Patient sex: M
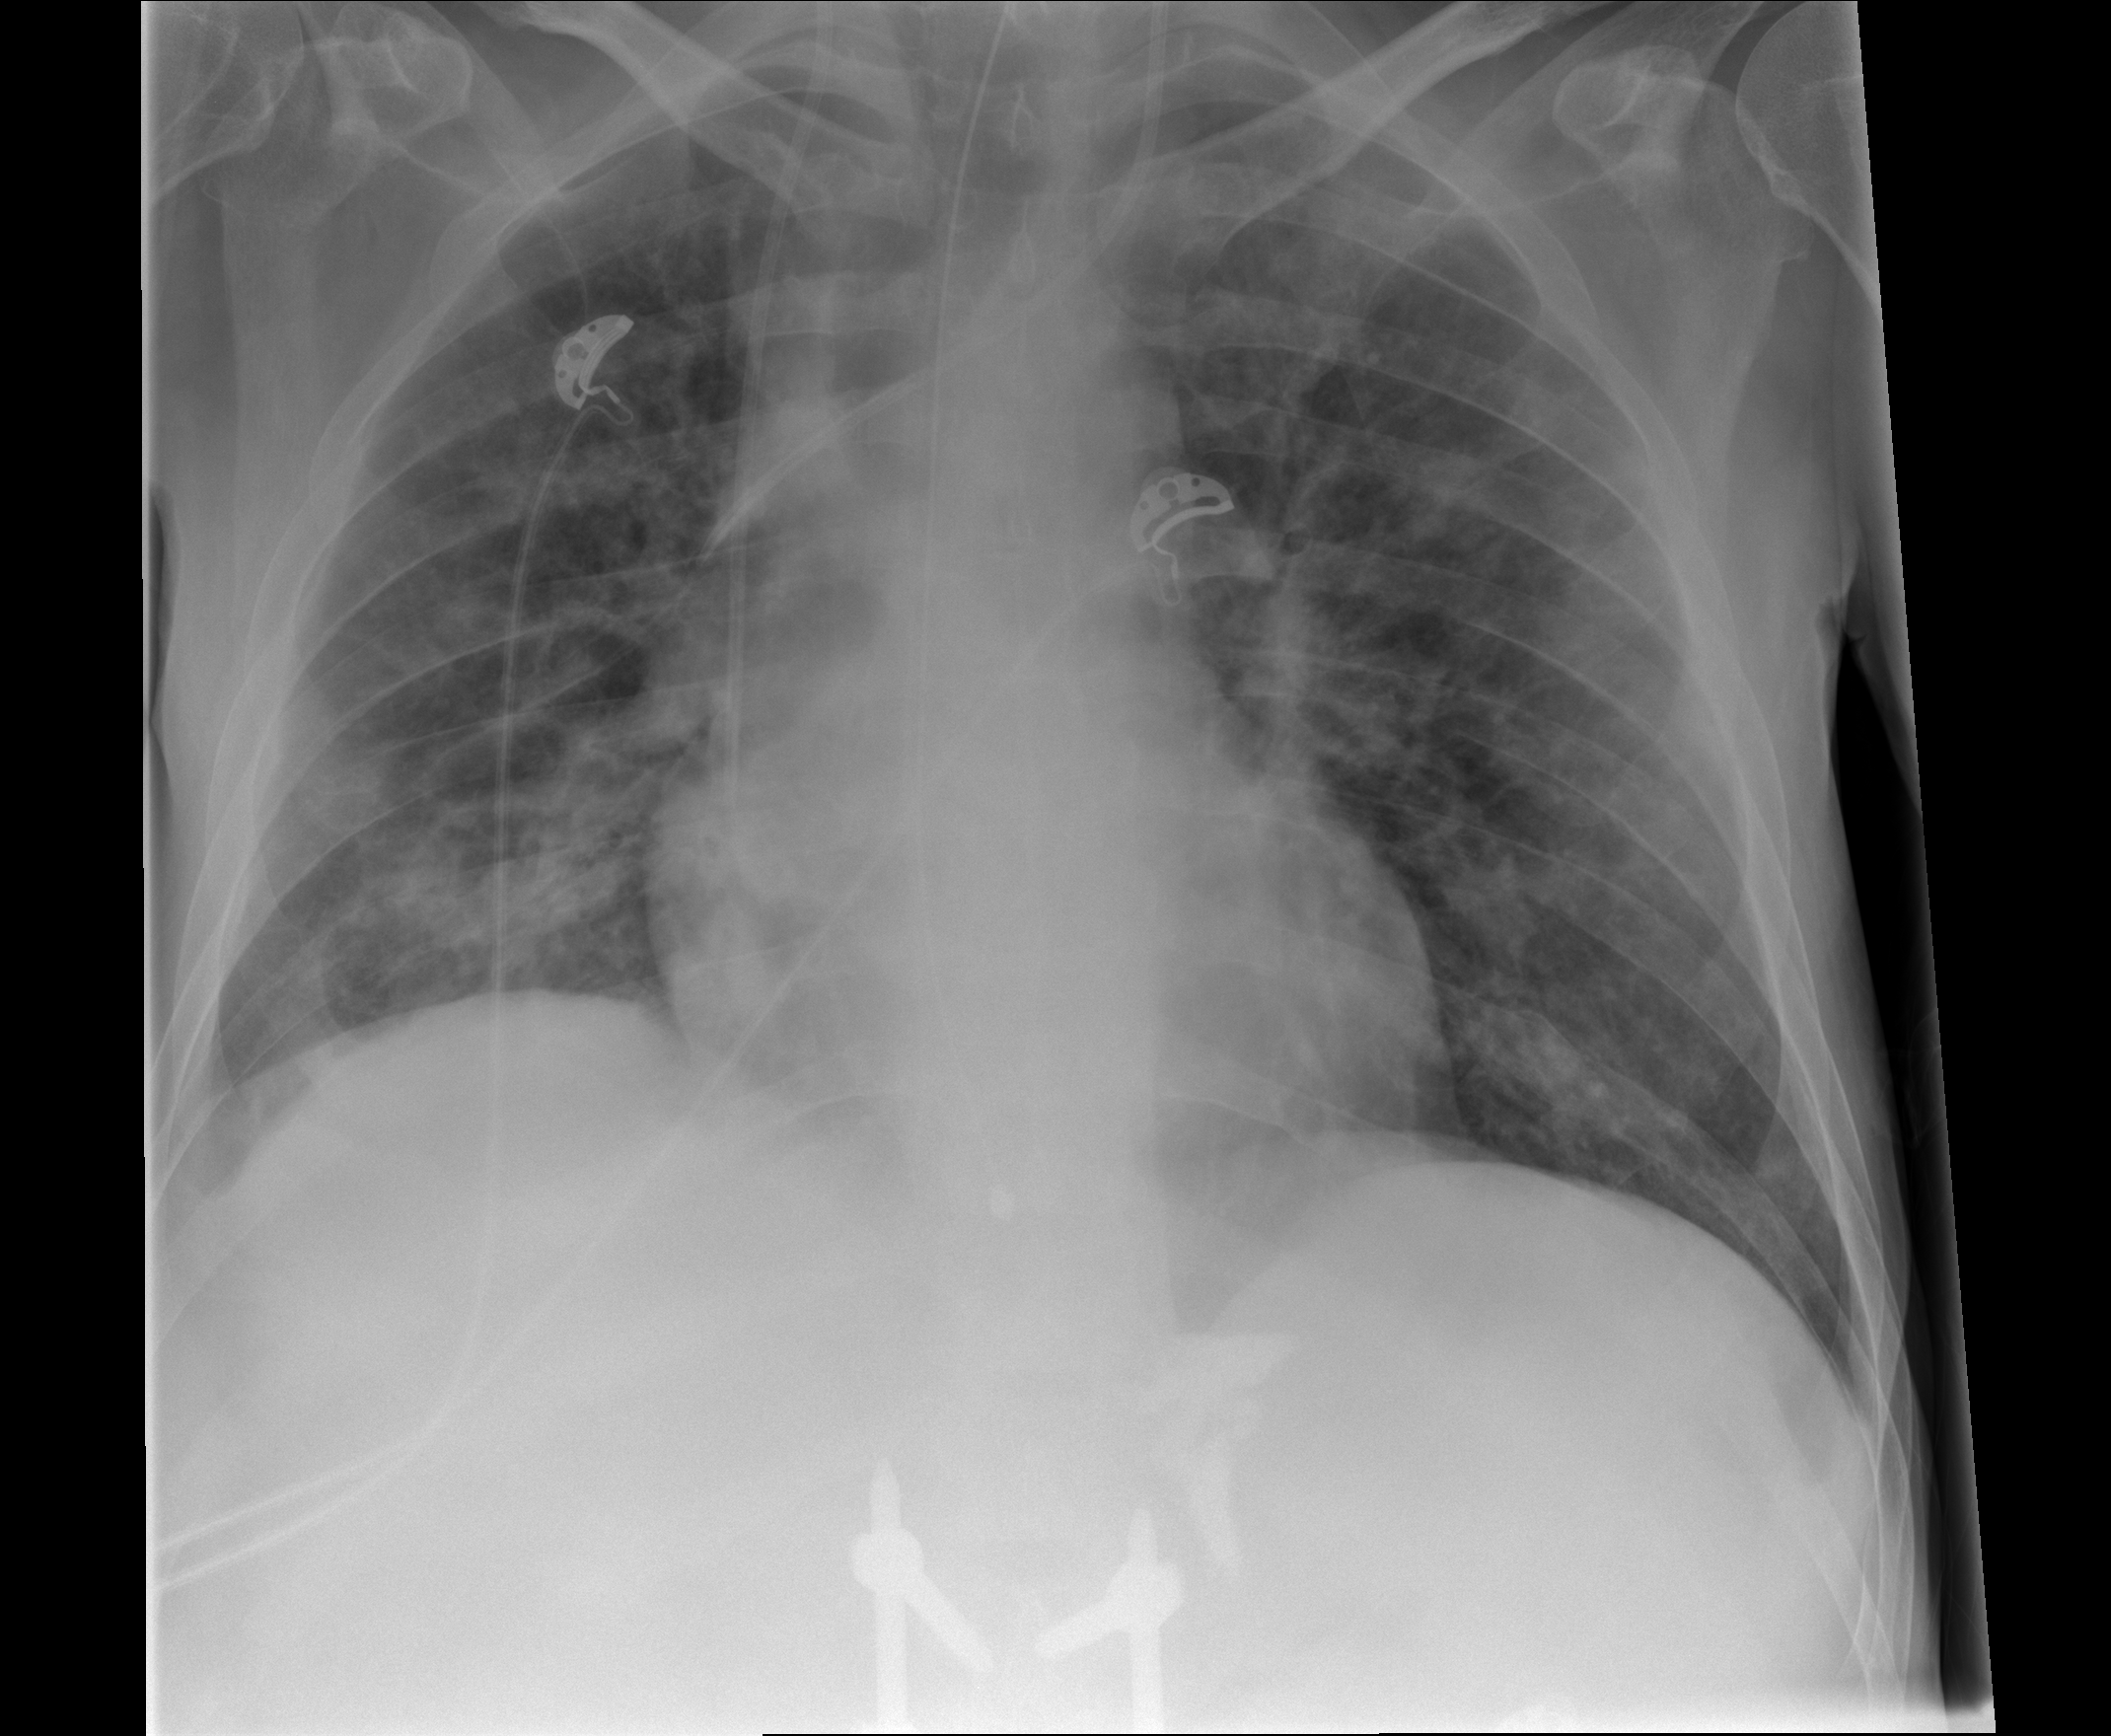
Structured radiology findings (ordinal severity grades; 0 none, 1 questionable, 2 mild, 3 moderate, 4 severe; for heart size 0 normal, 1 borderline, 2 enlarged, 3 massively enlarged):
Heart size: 0
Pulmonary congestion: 0
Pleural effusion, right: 1
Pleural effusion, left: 1
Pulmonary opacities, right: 2
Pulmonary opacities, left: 0
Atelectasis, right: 2
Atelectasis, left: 1